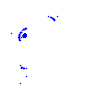
Particle: pion